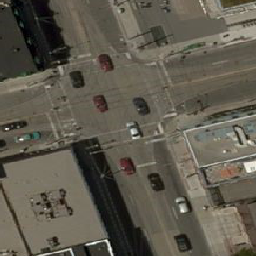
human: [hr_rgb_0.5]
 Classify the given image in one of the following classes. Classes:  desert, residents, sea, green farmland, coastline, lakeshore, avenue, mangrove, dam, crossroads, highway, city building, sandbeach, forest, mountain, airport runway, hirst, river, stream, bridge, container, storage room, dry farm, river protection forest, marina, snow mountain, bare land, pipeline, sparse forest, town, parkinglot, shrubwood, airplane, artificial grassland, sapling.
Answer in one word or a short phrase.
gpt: crossroads